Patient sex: F
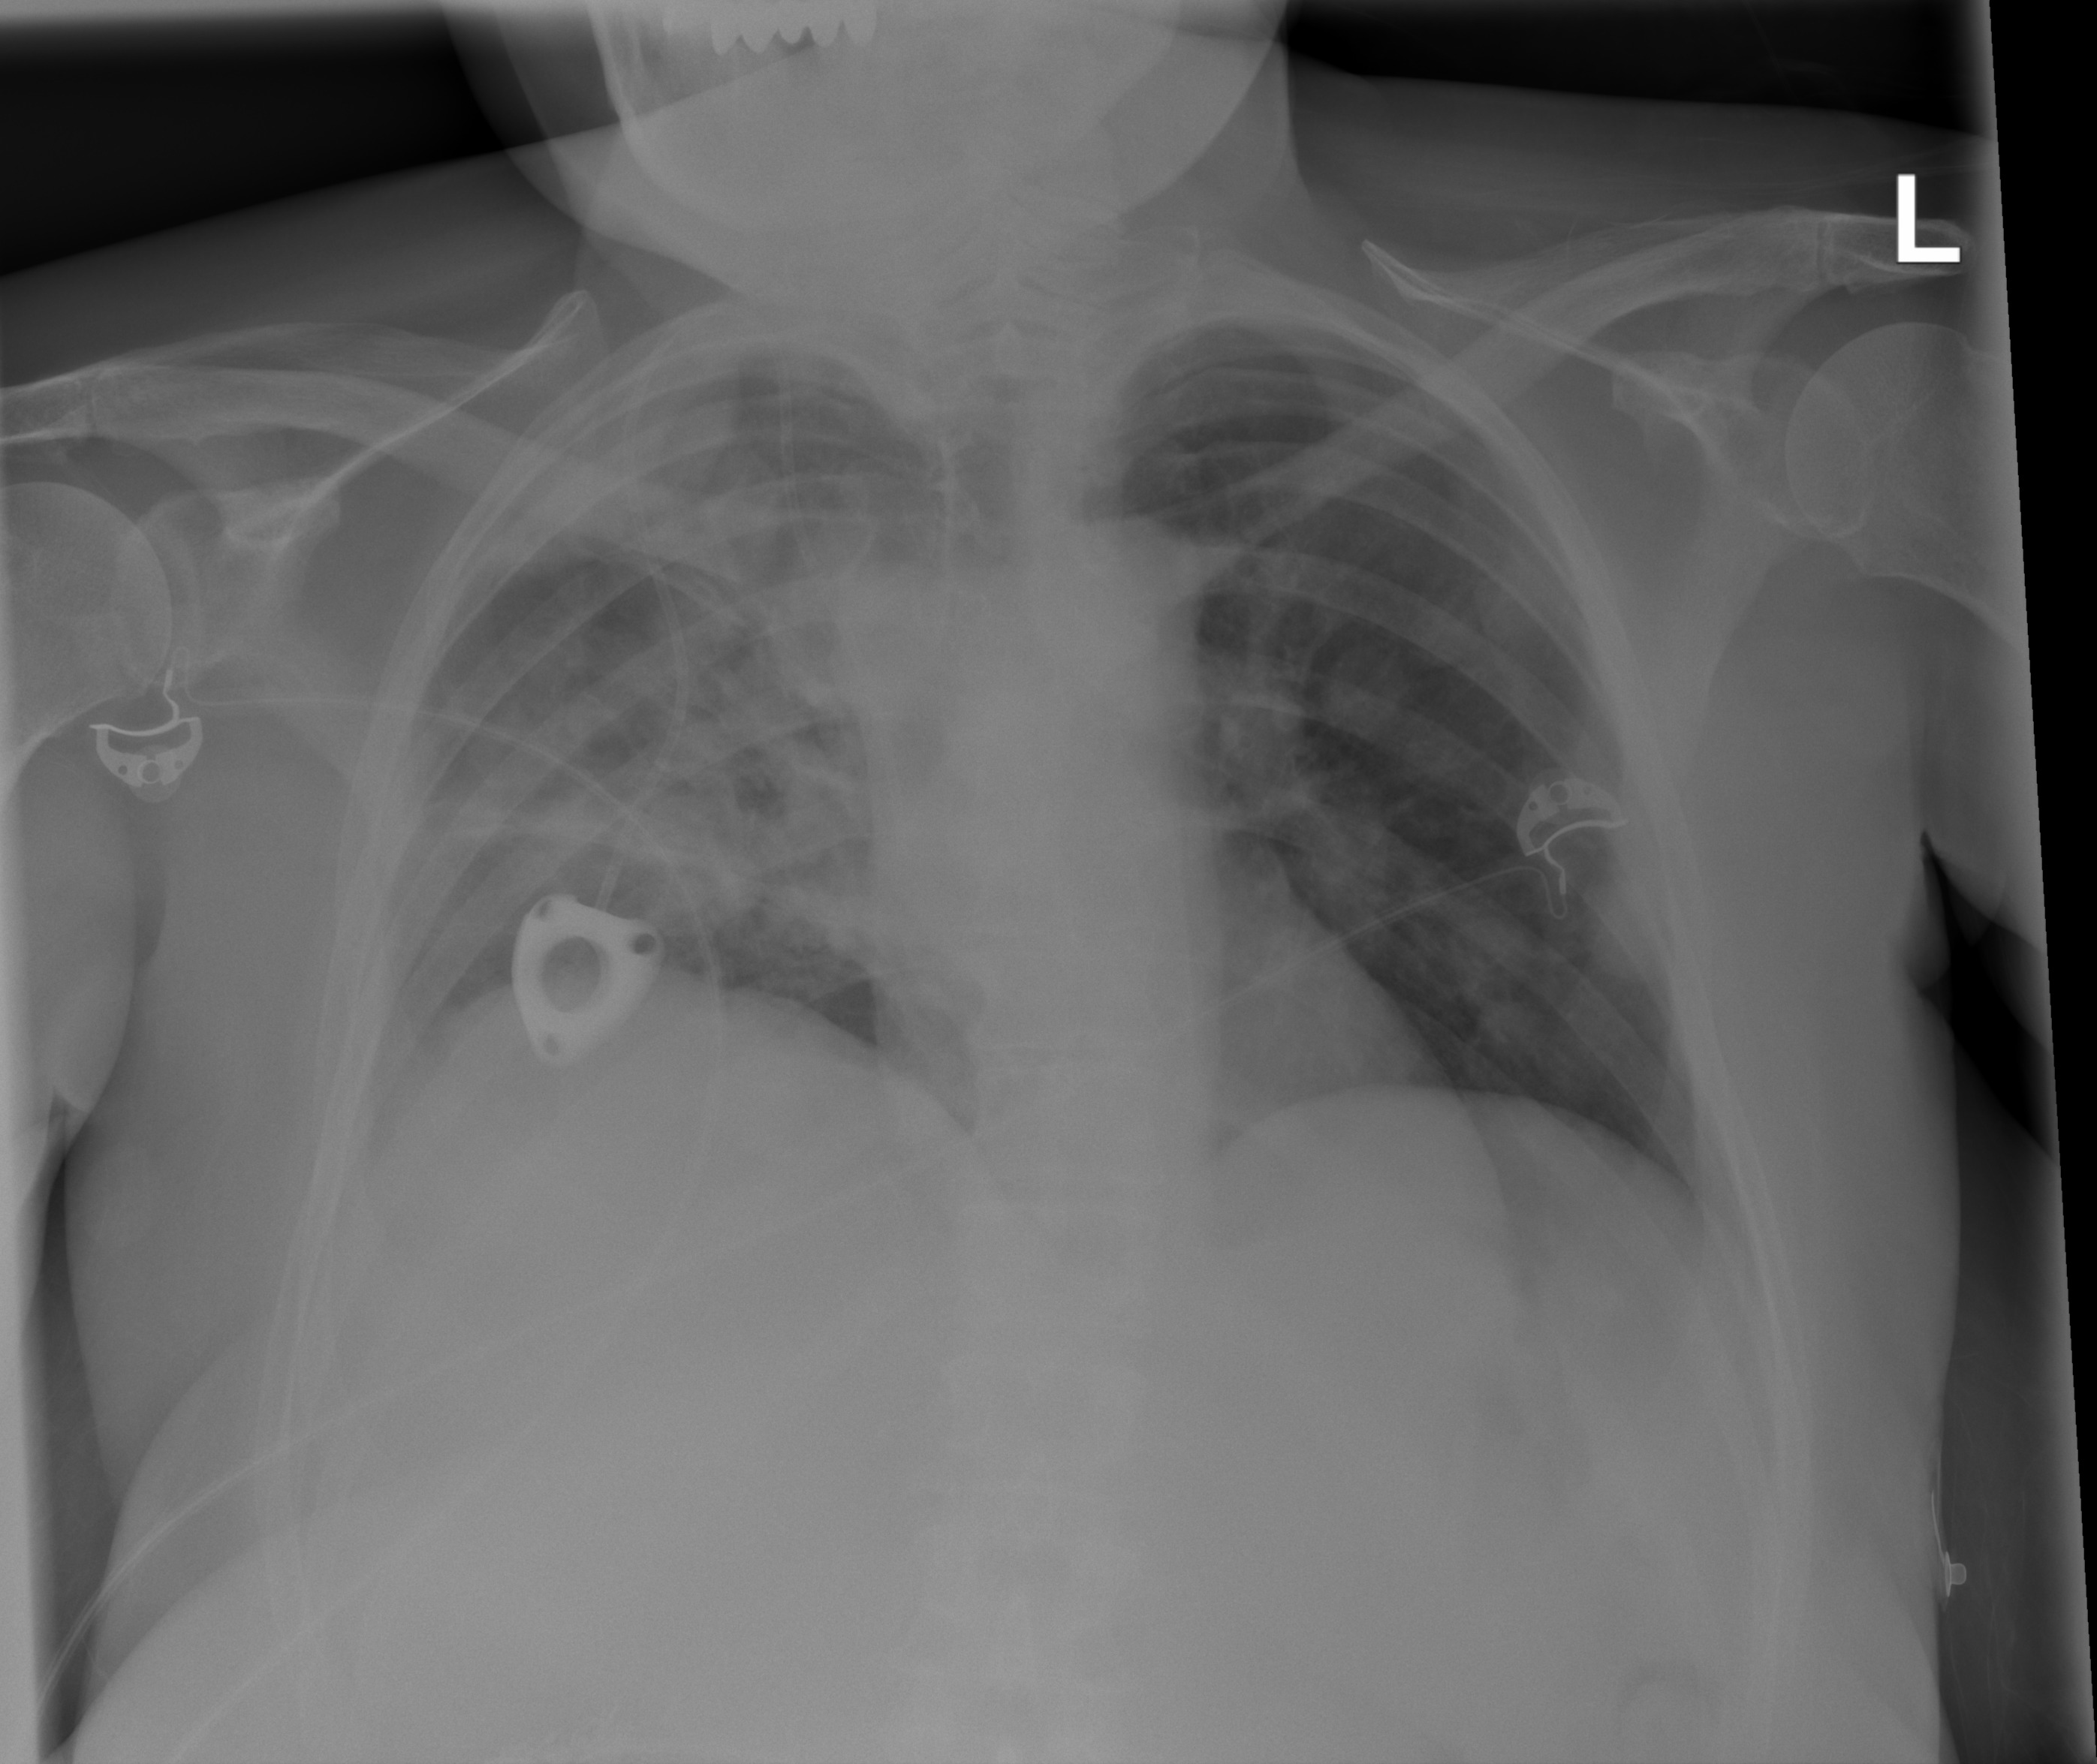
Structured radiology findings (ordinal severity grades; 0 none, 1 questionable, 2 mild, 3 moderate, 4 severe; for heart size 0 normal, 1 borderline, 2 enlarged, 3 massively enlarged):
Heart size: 0
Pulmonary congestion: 0
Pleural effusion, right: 2
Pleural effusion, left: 0
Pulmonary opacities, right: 0
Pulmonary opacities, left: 0
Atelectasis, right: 2
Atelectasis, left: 0